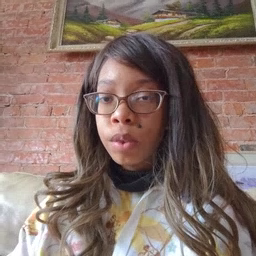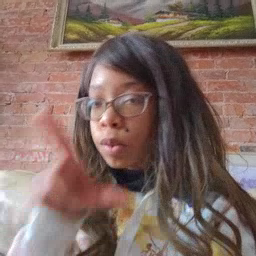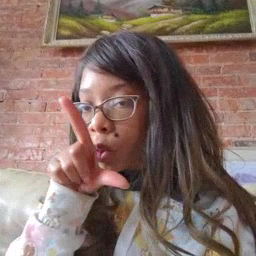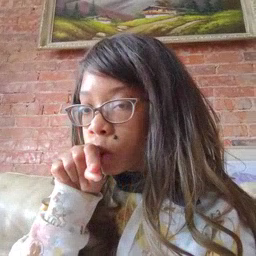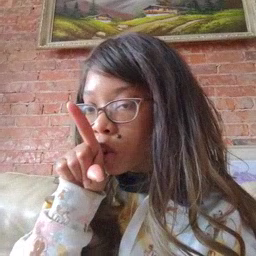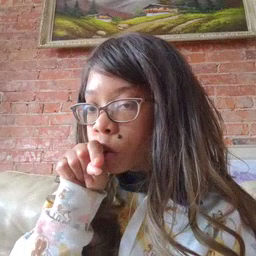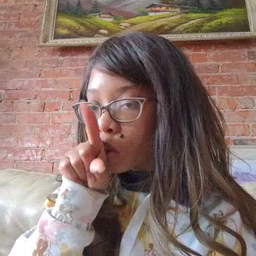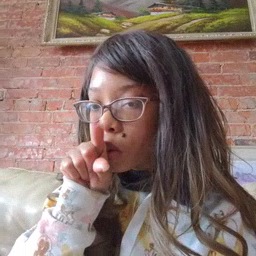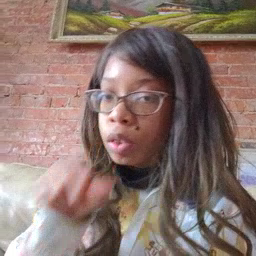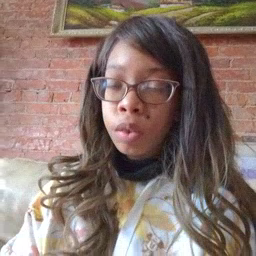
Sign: bird